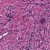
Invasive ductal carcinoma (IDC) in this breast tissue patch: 1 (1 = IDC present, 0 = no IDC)